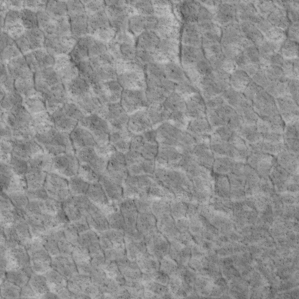
Label: non_frost